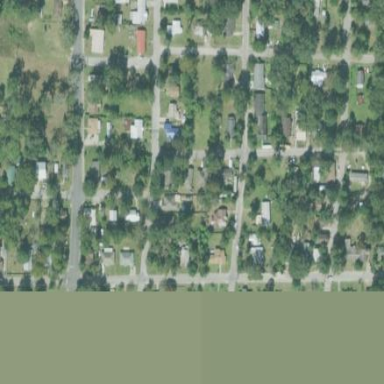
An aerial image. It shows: Residential area composed of single-family homes.